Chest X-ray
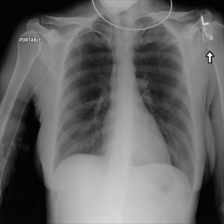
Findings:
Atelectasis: negative
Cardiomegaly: negative
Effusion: negative
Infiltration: negative
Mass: negative
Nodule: negative
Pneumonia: negative
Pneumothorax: negative
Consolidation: negative
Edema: negative
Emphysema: negative
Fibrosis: negative
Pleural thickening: negative
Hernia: negative